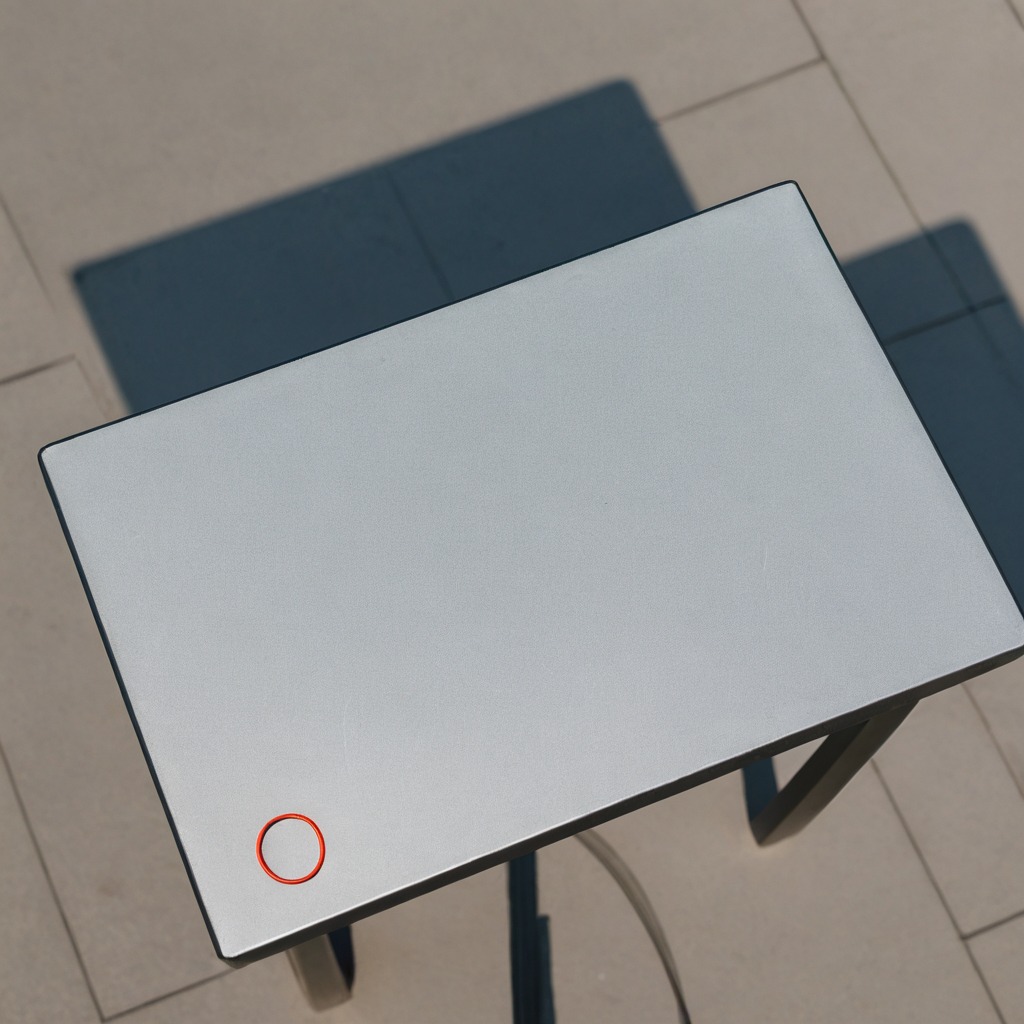
A rubber O-ring is lying on the textured surface of the utility table.